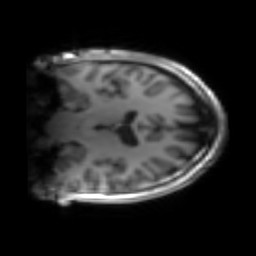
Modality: inplaneT1
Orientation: coronal
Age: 21
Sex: male
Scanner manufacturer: siemens
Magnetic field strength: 3 T
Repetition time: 1.2 s
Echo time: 0.00251 s